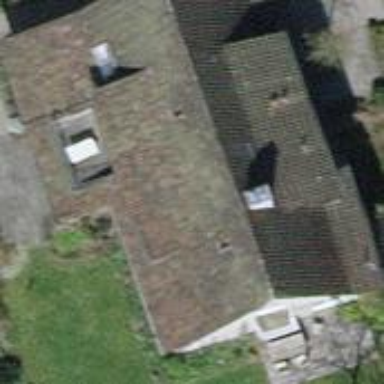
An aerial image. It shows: Building with tile roof.